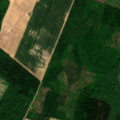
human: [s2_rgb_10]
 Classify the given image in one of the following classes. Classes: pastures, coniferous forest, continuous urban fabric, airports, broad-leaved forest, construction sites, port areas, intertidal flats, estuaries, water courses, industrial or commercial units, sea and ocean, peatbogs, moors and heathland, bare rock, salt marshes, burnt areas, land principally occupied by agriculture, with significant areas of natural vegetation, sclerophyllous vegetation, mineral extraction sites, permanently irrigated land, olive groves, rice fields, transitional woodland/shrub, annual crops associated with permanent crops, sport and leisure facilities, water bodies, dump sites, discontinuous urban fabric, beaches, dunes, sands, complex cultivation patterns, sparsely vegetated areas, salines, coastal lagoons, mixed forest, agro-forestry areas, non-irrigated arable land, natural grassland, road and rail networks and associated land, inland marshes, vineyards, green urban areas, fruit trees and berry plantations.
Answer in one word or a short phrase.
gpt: non-irrigated arable land, broad-leaved forest, transitional woodland/shrub